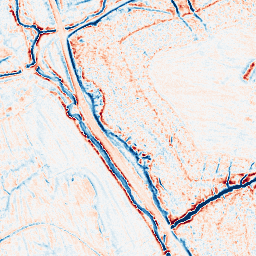
Category: edge_preserving
Decomposition family: anisotropic_diffusion
Decomposition parameters: iterations: 10
kappa: 10
gamma: 0.2
Upsampling method: bicubic
Upsampling parameters: scale: 2
Upsampling scale: 2